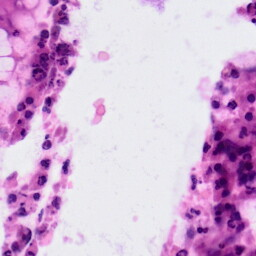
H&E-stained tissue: Colon